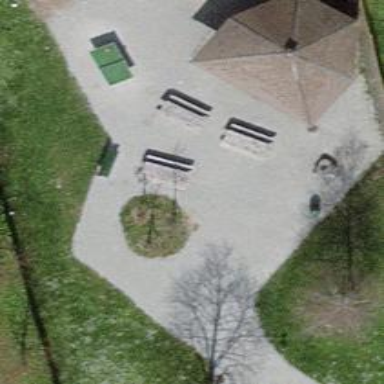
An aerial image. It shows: Picnic table located in leisure land area.